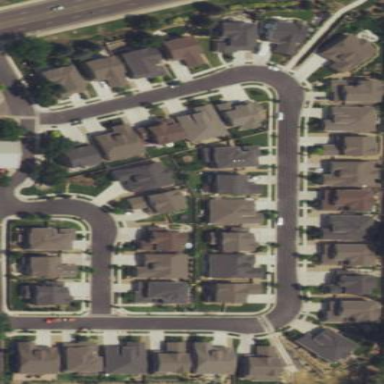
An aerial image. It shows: Residential neighbourhood.